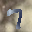
Label: 7